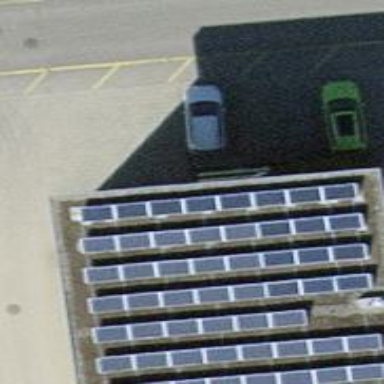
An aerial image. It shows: Solar power generator using photovoltaic panels.